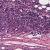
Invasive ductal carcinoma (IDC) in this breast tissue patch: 1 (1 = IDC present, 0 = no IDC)